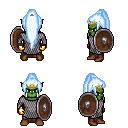
a pixel art fantasy rpg character, male body template, orc, green skin, chain mail, robe skirt, white cyan extra-long topknot hairstyle, gold tiara, gold gloves, brown shoes, shield, four views (front, back, left, right), 2x2 character sprite sheet, small pixel art, hard edges, no anti-aliasing